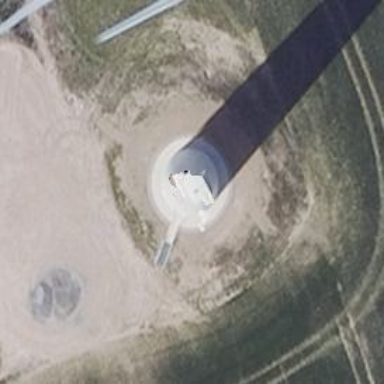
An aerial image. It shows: Wind generator powered by wind. The generator type is horizontal axis and it uses wind turbines.